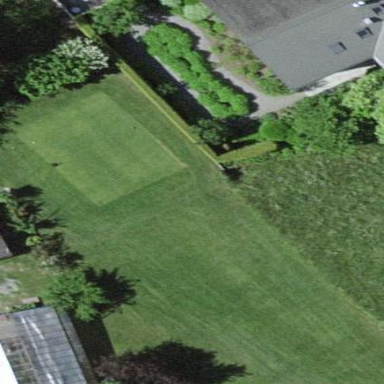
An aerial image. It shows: Grassy area designated as golf tee.